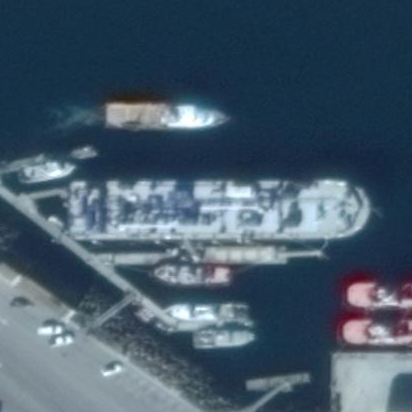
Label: civil